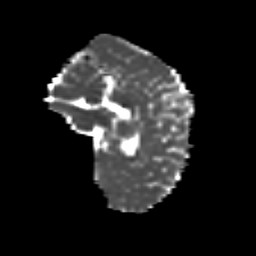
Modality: MD
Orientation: sagittal
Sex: male
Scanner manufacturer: siemens
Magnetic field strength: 3 T
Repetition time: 5 s
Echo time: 0.071 s